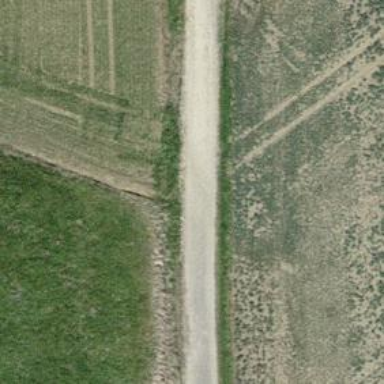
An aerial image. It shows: Well-maintained track road of grade 1.